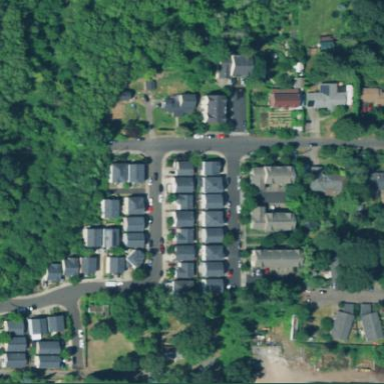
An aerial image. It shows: This residential area consists of single-family homes.